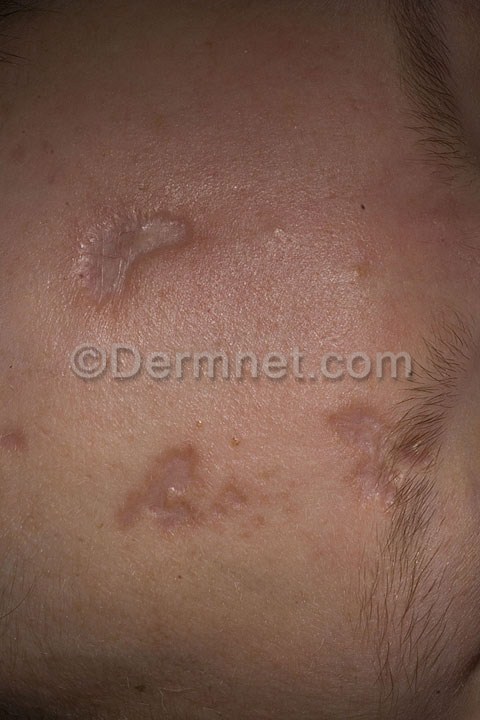
Disease: Warts Molluscum and other Viral Infections